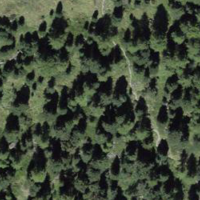
EUNIS habitat code: 44
Species observed at this site:
Cupido minimus
Campanula barbata
Adenostyles alliariae
Phyteuma orbiculare